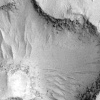
Atmospheric dust classification: not_dusty